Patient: sex M, age 62
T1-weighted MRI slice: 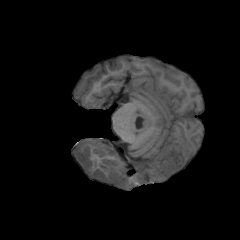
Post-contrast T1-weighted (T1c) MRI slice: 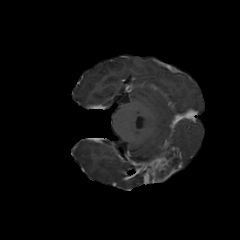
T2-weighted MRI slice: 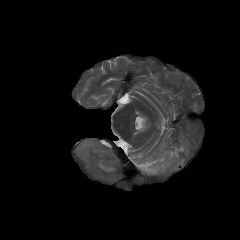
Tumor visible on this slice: yes
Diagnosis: Glioblastoma, IDH-wildtype
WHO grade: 4